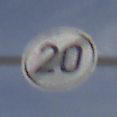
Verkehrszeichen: EndeGeschwindigkeit20
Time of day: MorningAfternoon
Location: Outdoor (Suburban)
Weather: PartlyCloudy
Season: NotSpecified
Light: Natural